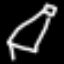
Label: pencil